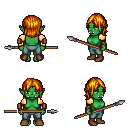
a pixel art fantasy rpg character, female body template, orc, green skin, gold arm armor, teal pants, dark blonde long bangs hairstyle, leather bracers, brown shoes, spear, four views (front, back, left, right), 2x2 character sprite sheet, small pixel art, hard edges, no anti-aliasing